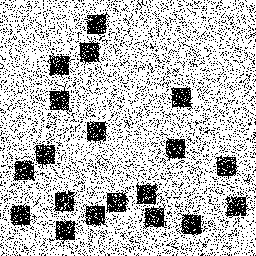
Squares: 19
Triangles: 0
Stars: 0
Total shapes: 19